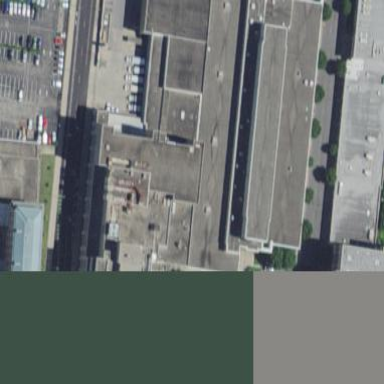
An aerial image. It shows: Building.